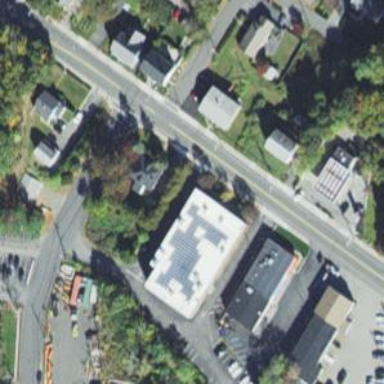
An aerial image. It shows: Commercial building.